Field crop: maize
Growth stage: 2
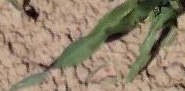
Species: maize